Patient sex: M
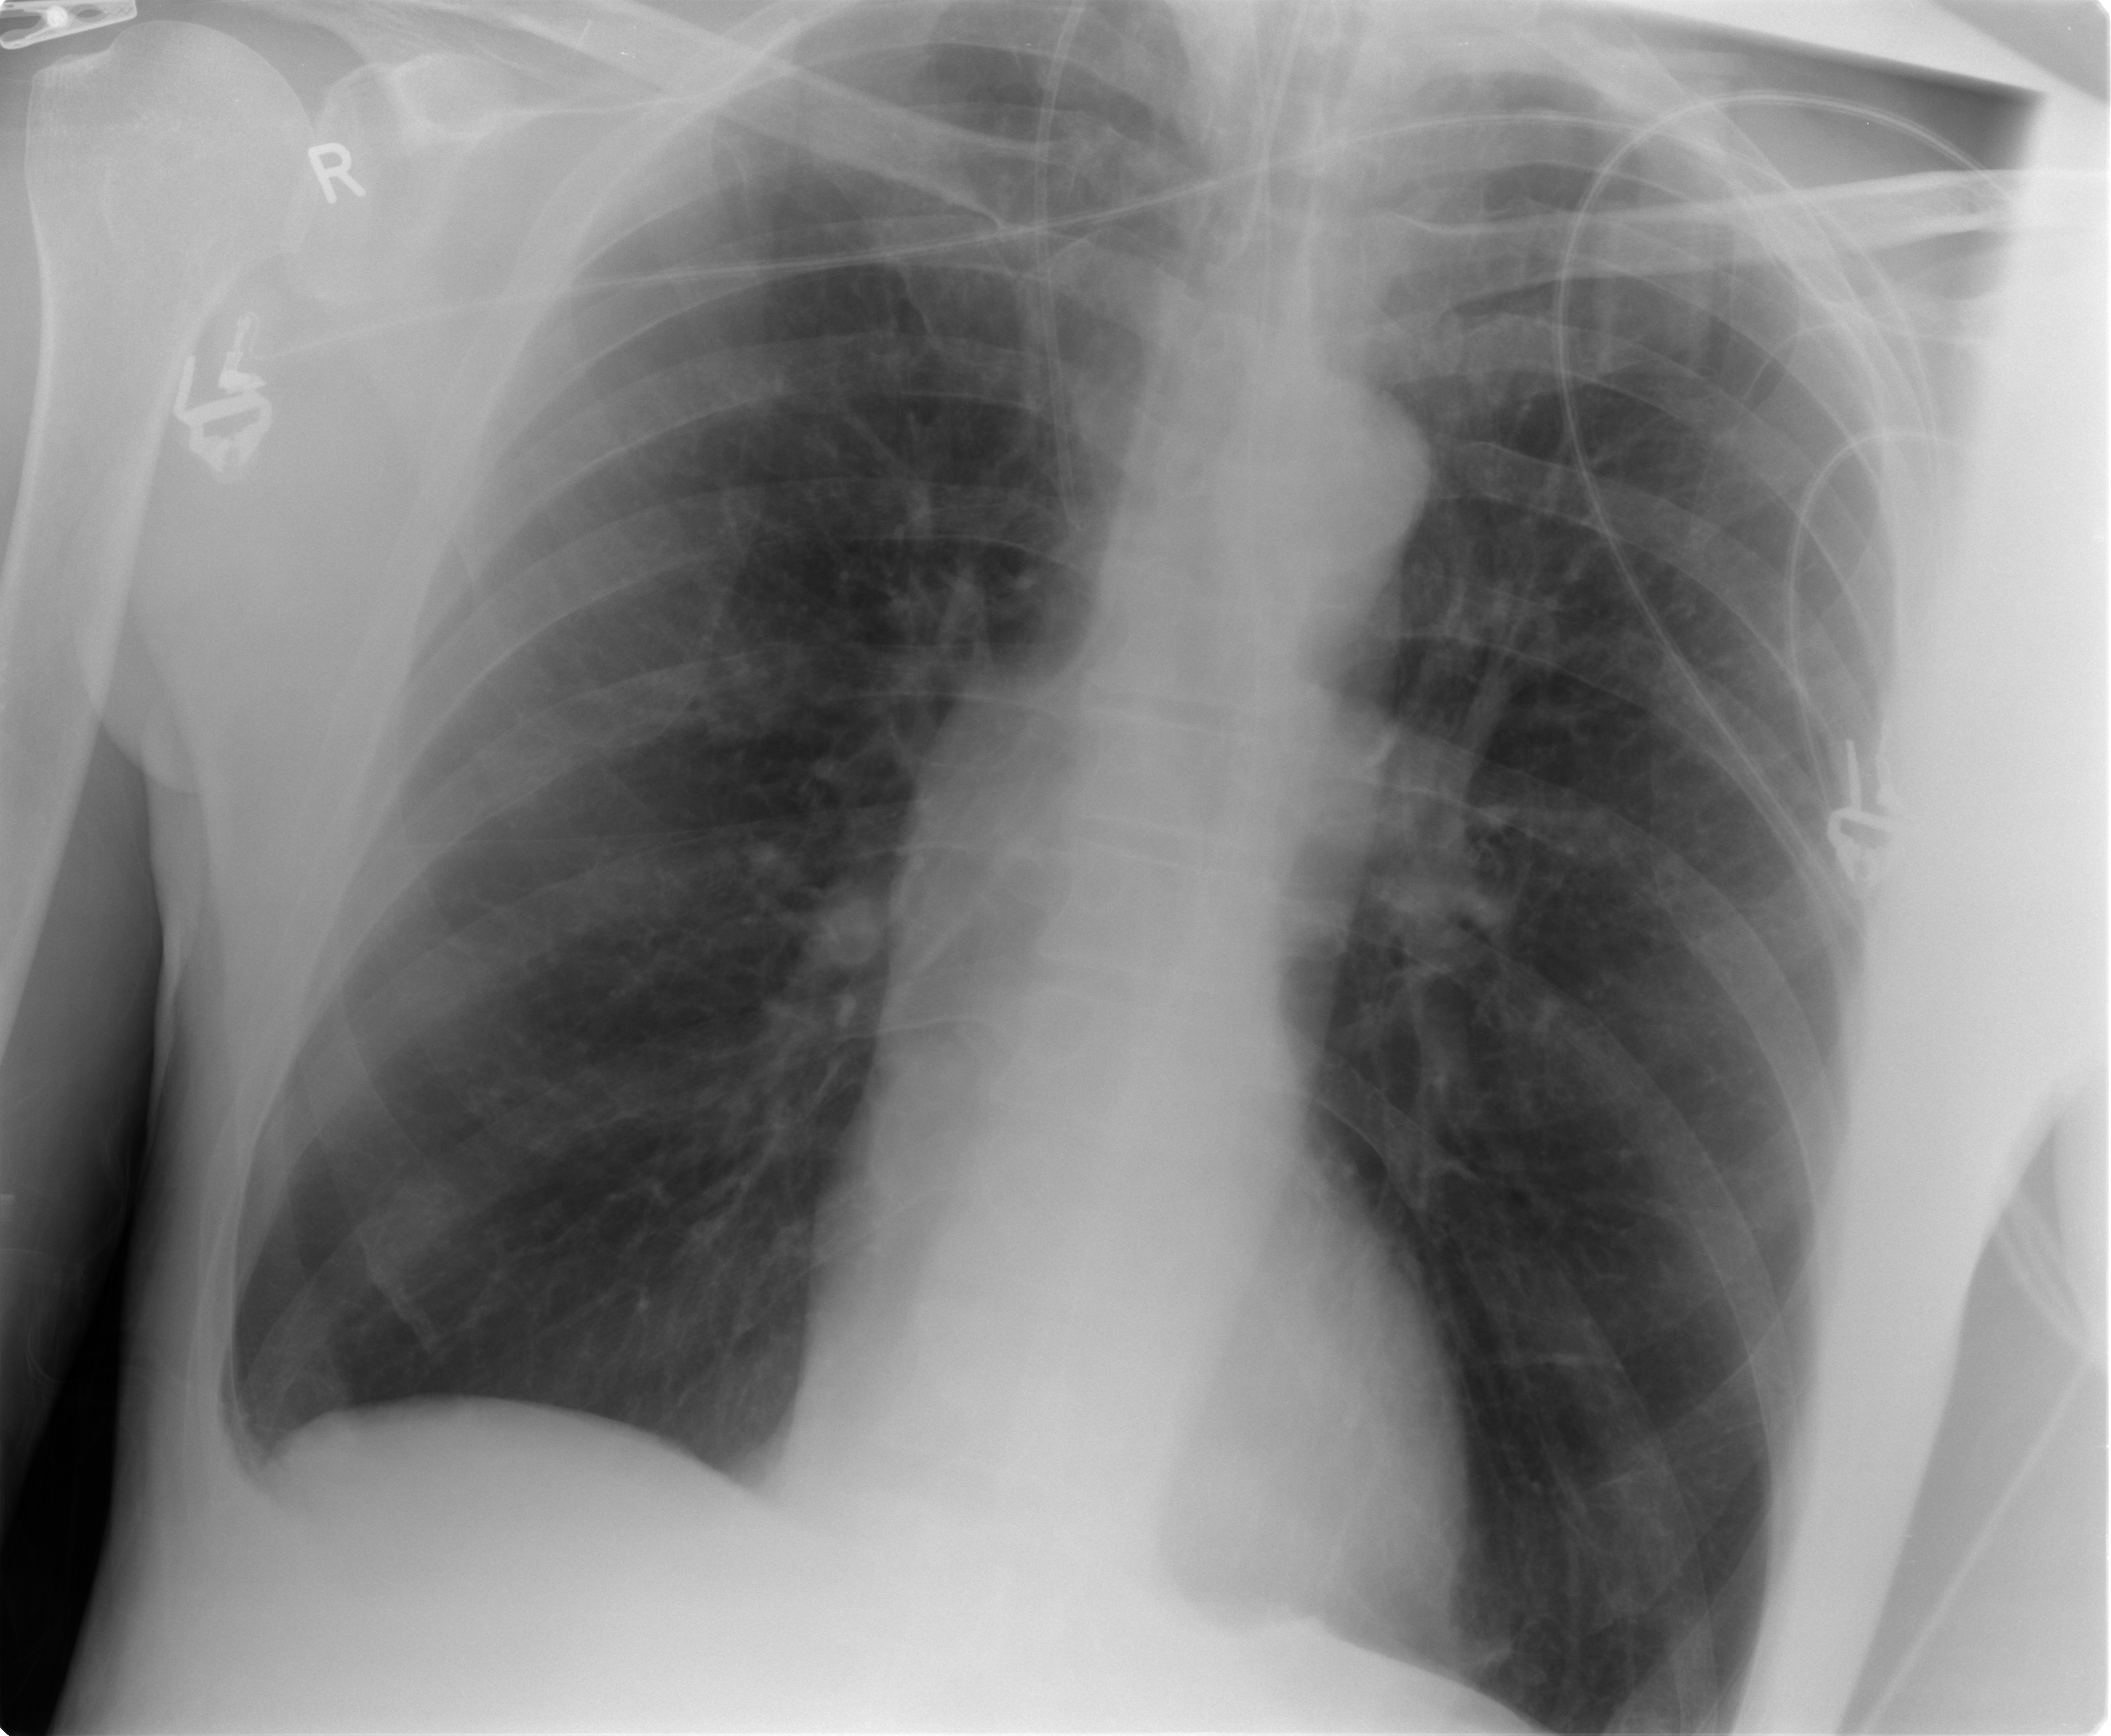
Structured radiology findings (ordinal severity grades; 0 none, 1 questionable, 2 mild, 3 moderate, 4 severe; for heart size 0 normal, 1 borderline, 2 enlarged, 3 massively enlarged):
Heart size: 0
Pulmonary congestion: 0
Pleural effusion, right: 2
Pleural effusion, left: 0
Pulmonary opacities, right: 0
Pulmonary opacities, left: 0
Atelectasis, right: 0
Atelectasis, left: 0